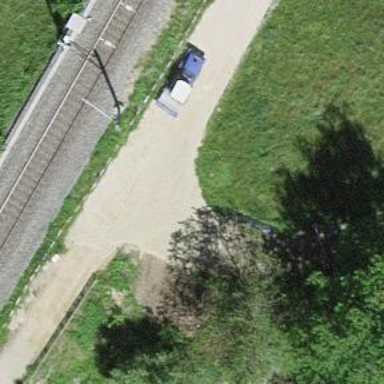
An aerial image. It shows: Track with grade2 pebblestone surface.